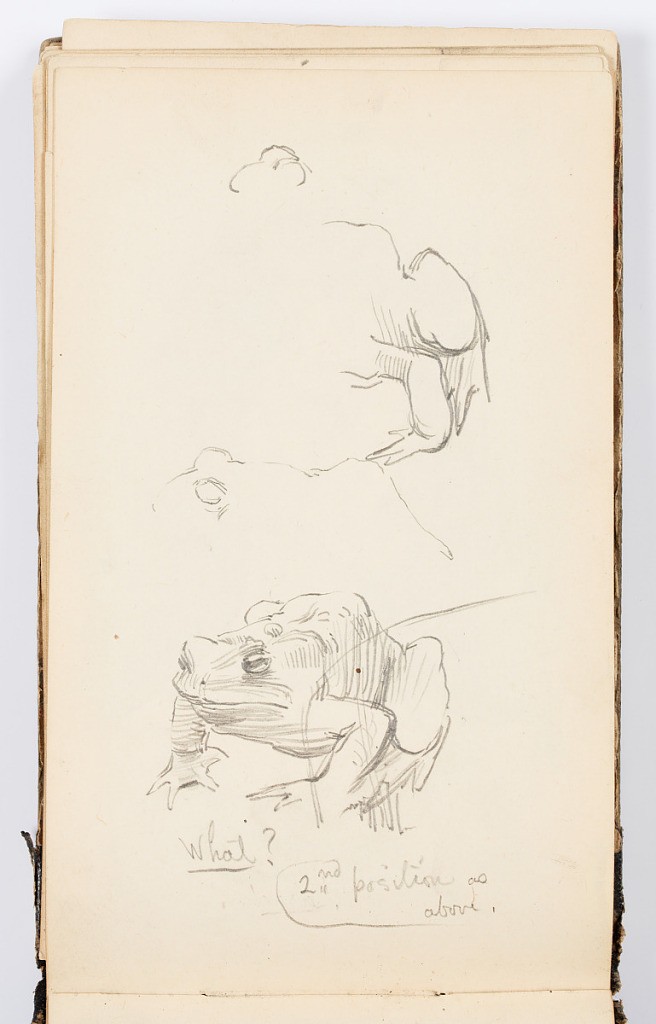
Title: Sketchbook Page
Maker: Kenyon Cox, American, 1856–1919
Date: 1875
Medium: Graphite on paper
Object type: Sketchbook folio
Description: Sketches of a frog or toad.